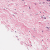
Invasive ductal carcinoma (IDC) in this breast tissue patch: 0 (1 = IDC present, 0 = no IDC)